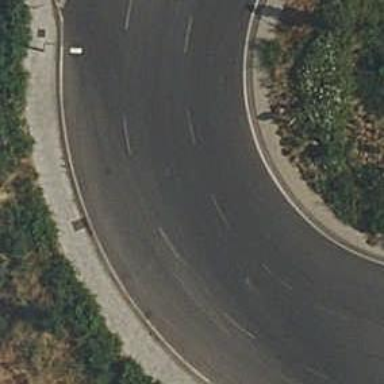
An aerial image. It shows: Residential road that intersects with roundabout.